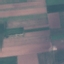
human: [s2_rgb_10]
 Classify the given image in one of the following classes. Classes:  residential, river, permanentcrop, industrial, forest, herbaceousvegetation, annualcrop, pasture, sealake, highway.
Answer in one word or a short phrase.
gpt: AnnualCrop